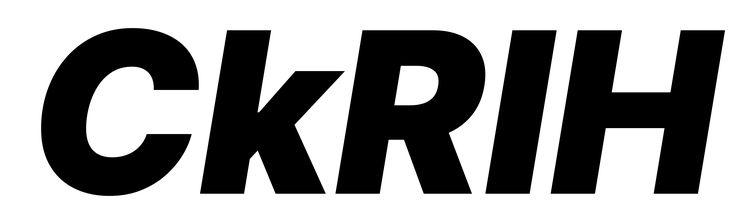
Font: Inter-Italic_Black_Italic